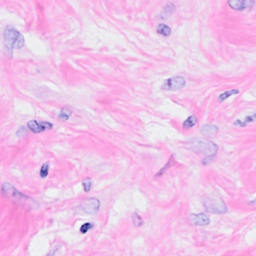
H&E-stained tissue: Breast